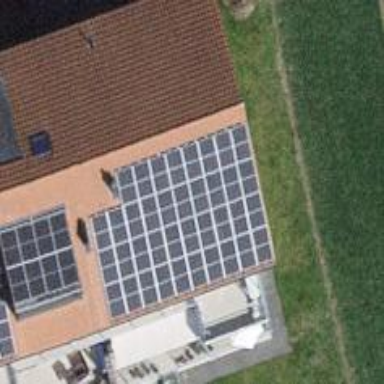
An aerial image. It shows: Solar power generator.